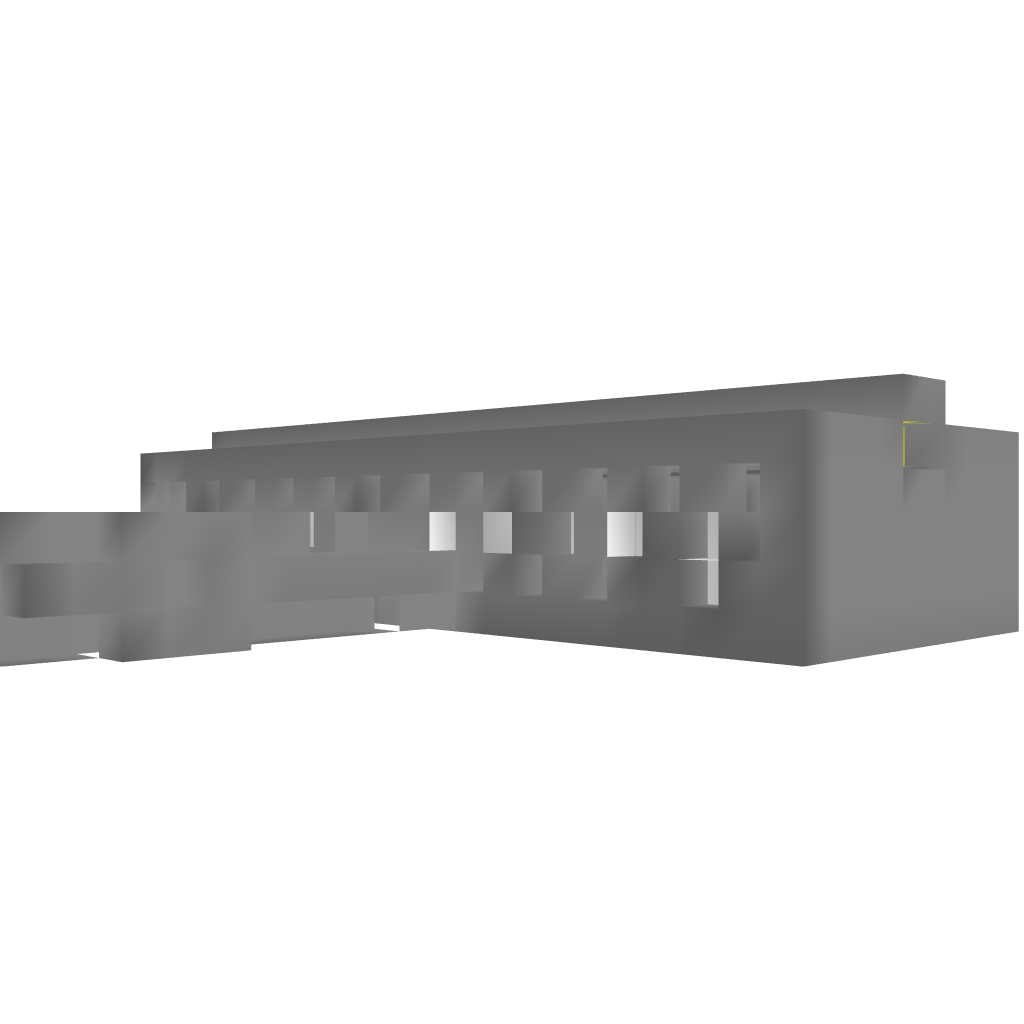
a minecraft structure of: Plane bad low quality